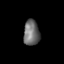
Tissue: lung
Cell type: Epithelial cells
Senescence score: 0.1621
Nuclear area (px): 395
Mean DAPI intensity: 110.256